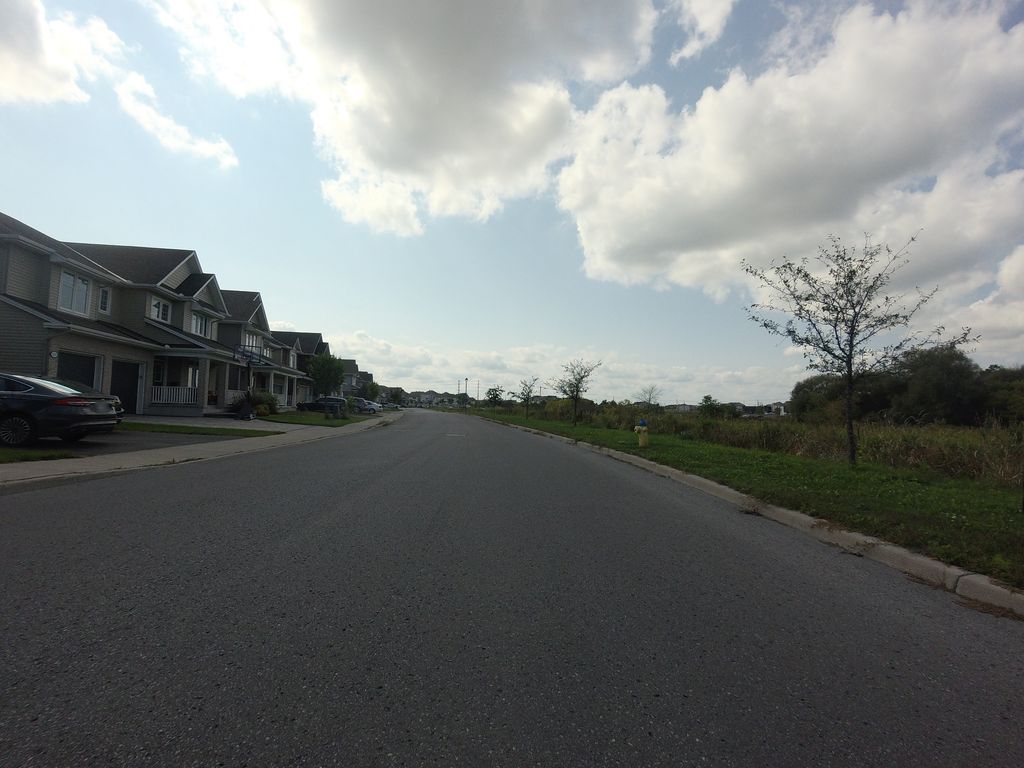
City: ottawa-gatineau